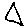
Label: triangle